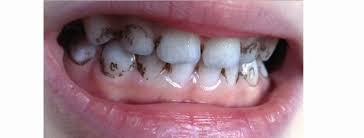
Condition: Tooth Discoloration